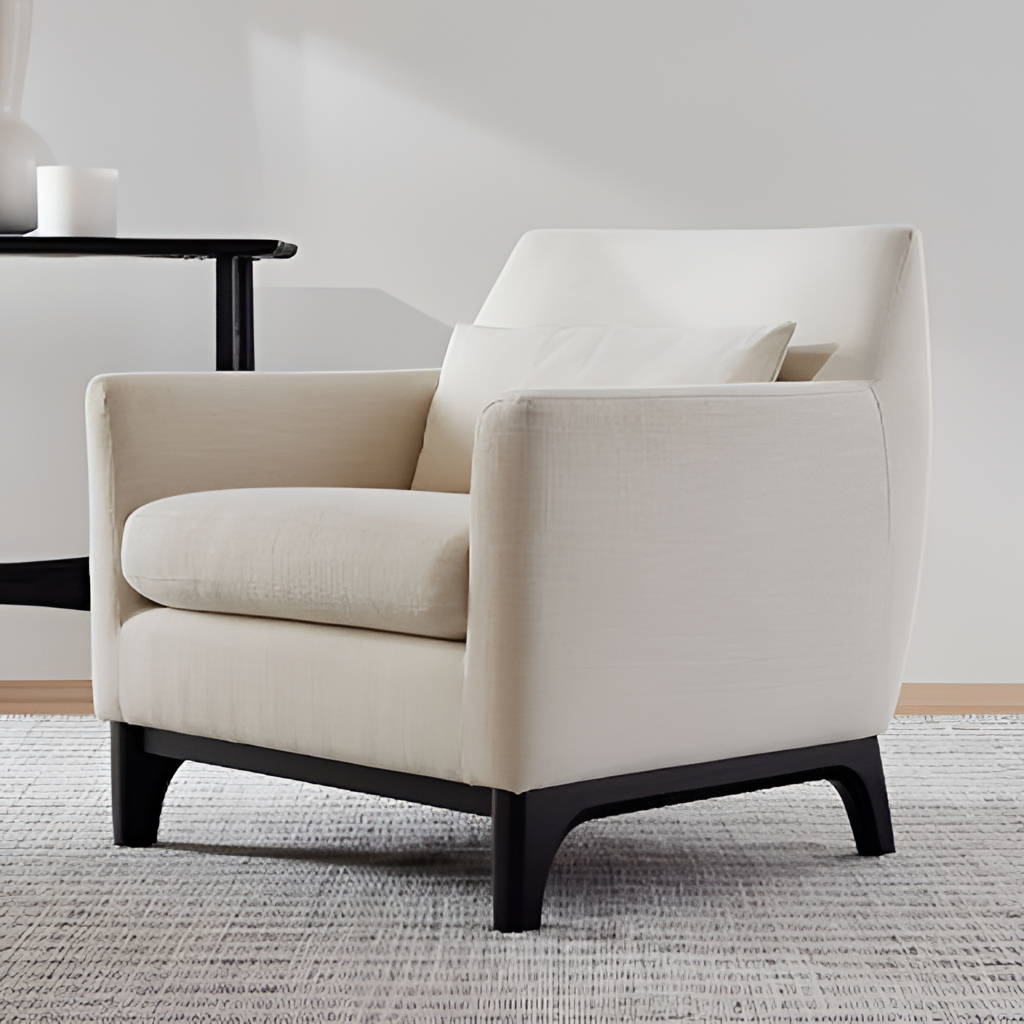
beige fabric armchair, living room, paint wallpaper, with solid pattern, minimalist, beige wood flooring, with plank pattern